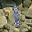
Label: 1